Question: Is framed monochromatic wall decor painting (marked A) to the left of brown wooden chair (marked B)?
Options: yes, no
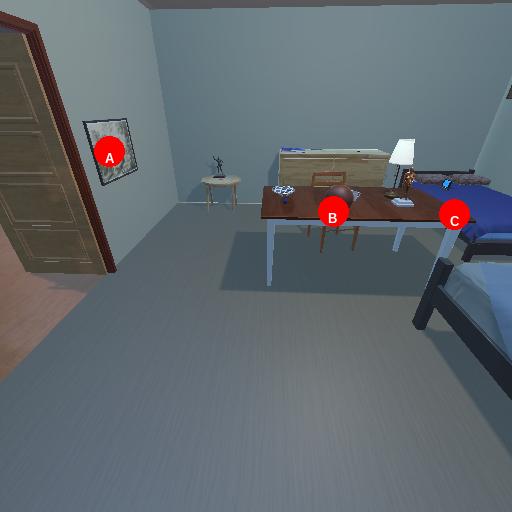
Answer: yes